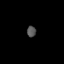
Tissue: prostate
Cell type: T cells
Senescence score: 0.3613
Nuclear area (px): 98
Mean DAPI intensity: 83.439